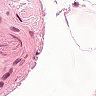
Metastatic tissue present: no